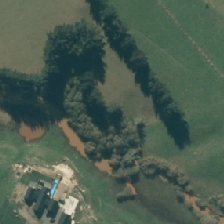
Land cover: grose_broom